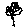
Label: tree